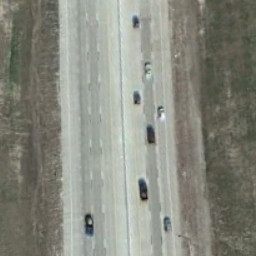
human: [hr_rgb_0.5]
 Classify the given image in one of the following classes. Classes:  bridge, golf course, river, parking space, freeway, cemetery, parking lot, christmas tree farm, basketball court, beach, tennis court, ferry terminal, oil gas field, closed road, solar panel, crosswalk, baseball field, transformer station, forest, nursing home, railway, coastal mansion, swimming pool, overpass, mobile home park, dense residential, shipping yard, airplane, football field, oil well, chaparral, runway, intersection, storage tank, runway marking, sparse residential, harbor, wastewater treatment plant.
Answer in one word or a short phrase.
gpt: freeway